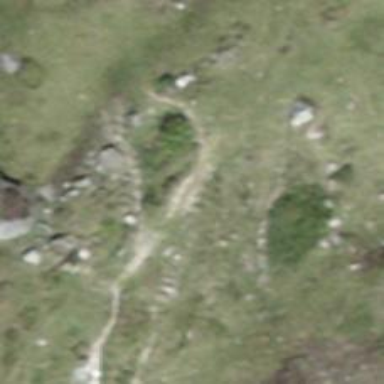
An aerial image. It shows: Path.